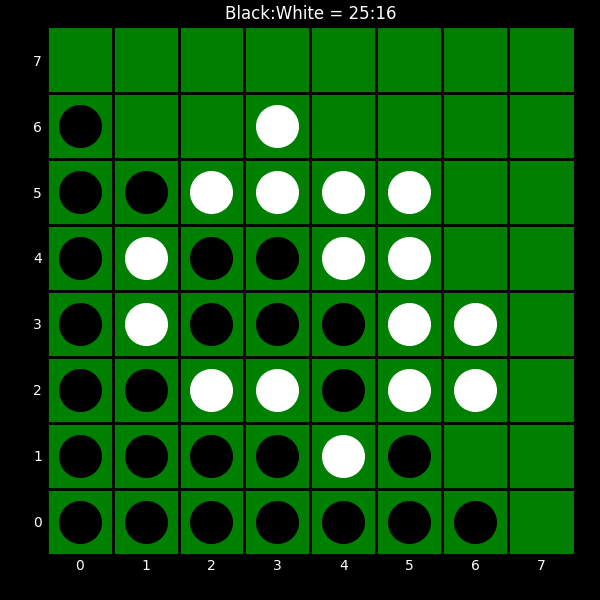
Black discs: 25
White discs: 16